Interaction volume radius: 10 \u00c5
Interaction volume height: 30 \u00c5
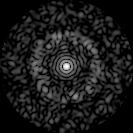
Disorder parameter: 0.8315